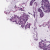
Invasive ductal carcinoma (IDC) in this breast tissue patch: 1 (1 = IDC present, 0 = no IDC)